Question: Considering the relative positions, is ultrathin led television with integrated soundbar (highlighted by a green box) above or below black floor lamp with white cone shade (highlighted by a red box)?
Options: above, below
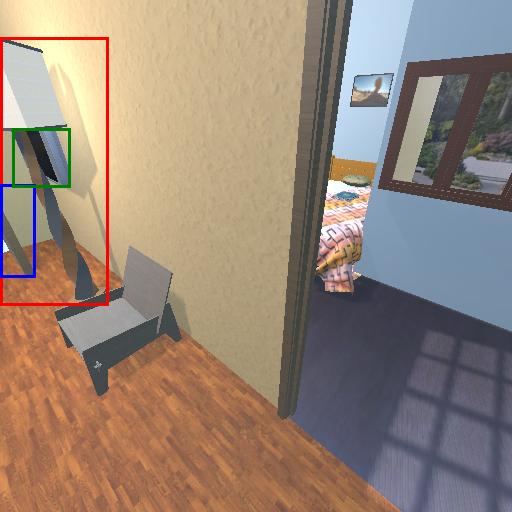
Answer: above